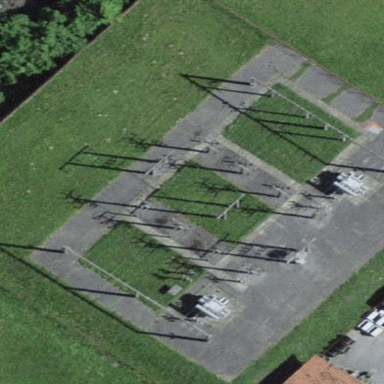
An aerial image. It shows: Power substation.